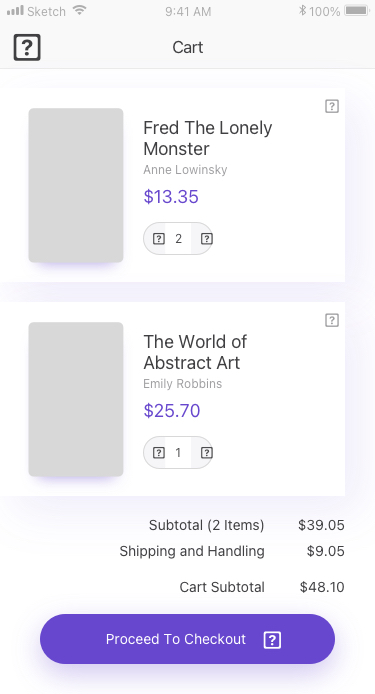
Text in this UI design:
Cart

Fred The Lonely Monster
$13.35
Anne Lowinsky
2



The World of Abstract Art
$25.70
Emily Robbins
1



Subtotal (2 Items)
$39.05
Shipping and Handling
$9.05
Cart Subtotal
$48.10
Proceed To Checkout
